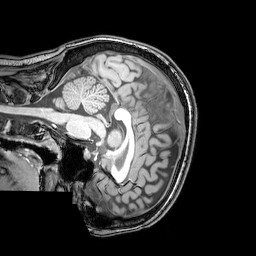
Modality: T1w
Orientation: sagittal
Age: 25
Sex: female
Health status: healthy
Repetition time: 0.081 s
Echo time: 0.037 s